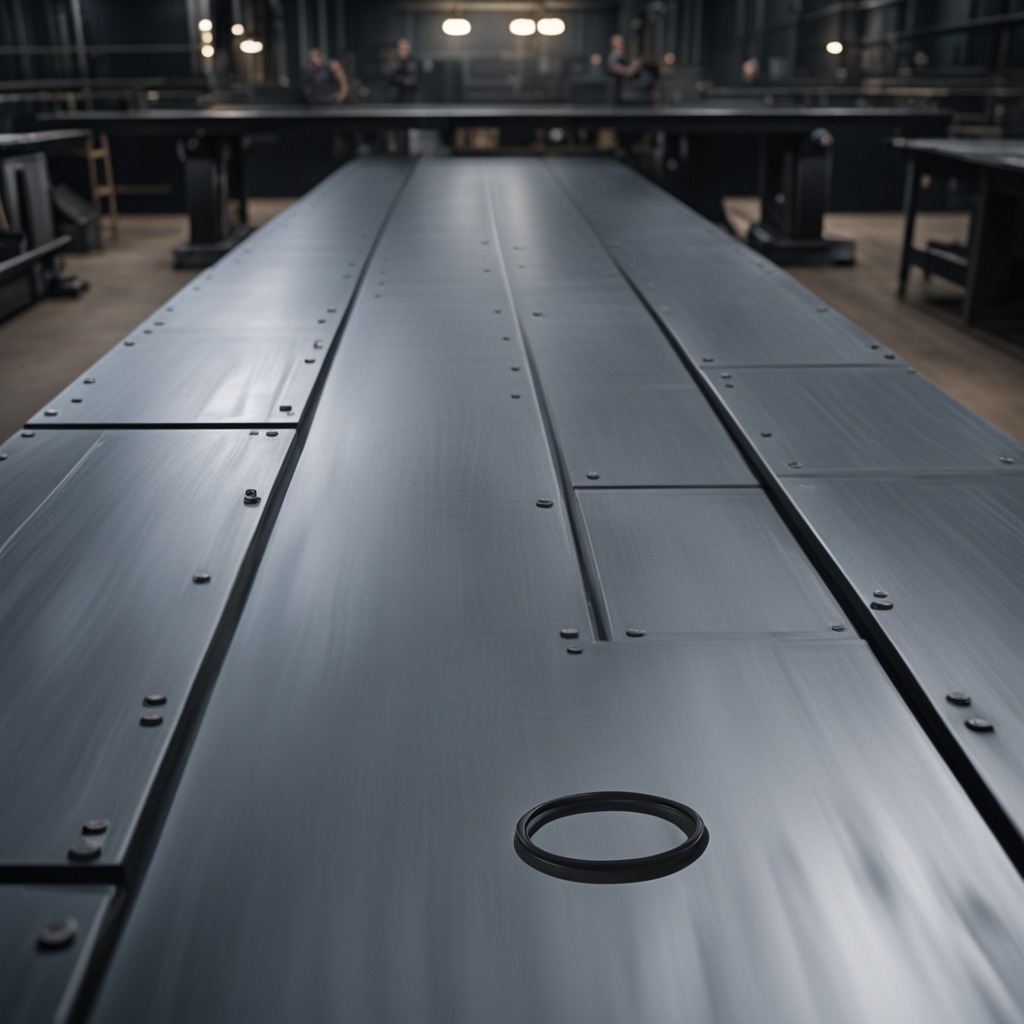
A rubber O-ring is lying on a cold steel table in a mining workshop.